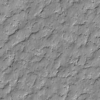
Label: not_dusty